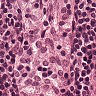
Metastatic tissue present: no